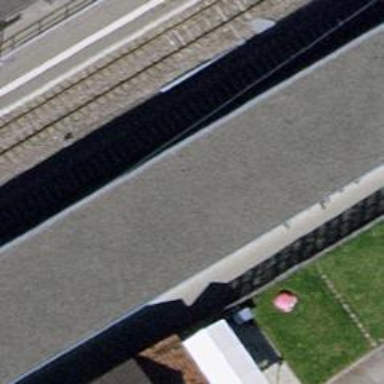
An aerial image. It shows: Flat roof on building.